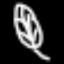
Label: leaf